Question: Consider :
'''
Grid@Partition[
Text[Style[ToString[Range[0, 180, 22.5][[#]]] <> "\[Degree]", Bold, 16,
GrayLevel[(8 - #)/10]]] & /@ Range[8], 2, 1]
'''

How can I get rid of the dot following the Integers ?
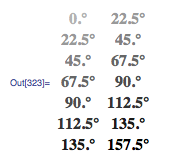
Answer: If a number becomes an integer when you rationalize it, use the integer; otherwise stick with the original number. This is achieved by a simple function, 'f[x]':
'''
f[x_] := If[IntegerQ[n = Rationalize[x]], n, x]
'''
Testing...
'''
f[67.5]
f[0.]
f[45.]
(* Out *)
67.5
0
45
'''
You can't just 'Rationalize' all the values, as the following makes clear:

To see how it works in your case, just insert '(f/@)' into your code to reformat the values output from 'Range':
'''
Grid@Partition[
Text[Style[
ToString[(f/@ Range[0, 180, 22.5])[[#]]] <> "\[Degree]",
Bold, 16, GrayLevel[(8 - #)/10]]] & /@ Range[8], 2, 1]
'''
So